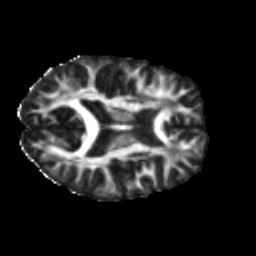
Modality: FA
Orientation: axial
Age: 56
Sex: female
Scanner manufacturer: ge
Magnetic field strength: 3 T
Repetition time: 7.8 s
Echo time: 0.0606 s